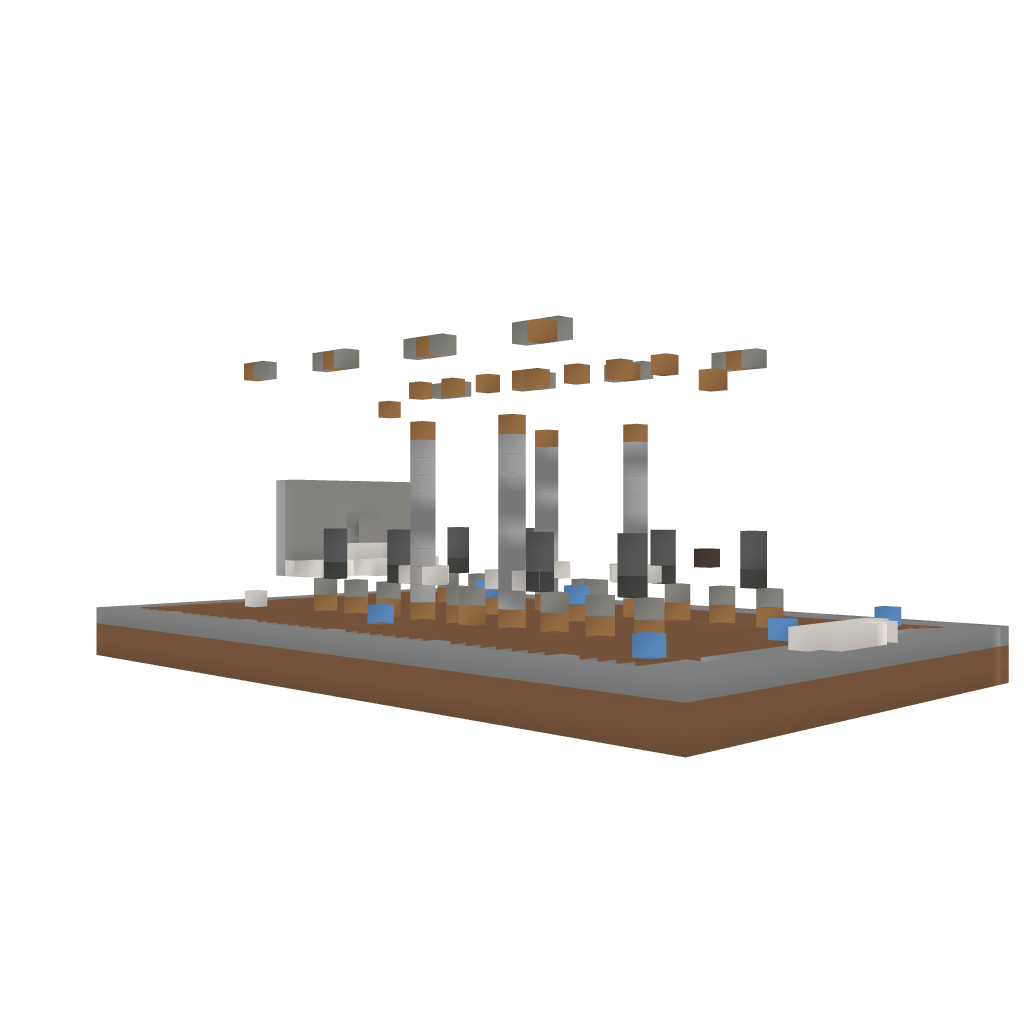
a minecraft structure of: NerdHerd Temple